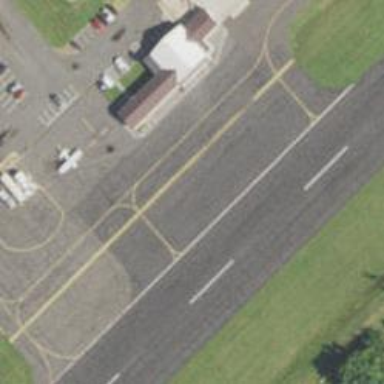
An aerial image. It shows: View of taxiway at the airport.